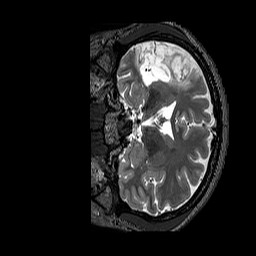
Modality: T2w
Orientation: coronal
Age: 36
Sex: female
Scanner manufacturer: siemens
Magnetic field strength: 3 T
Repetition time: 3.2 s
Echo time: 0.567 s